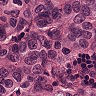
Metastatic tissue present: yes